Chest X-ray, PA view. Patient: 60 years old, sex F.
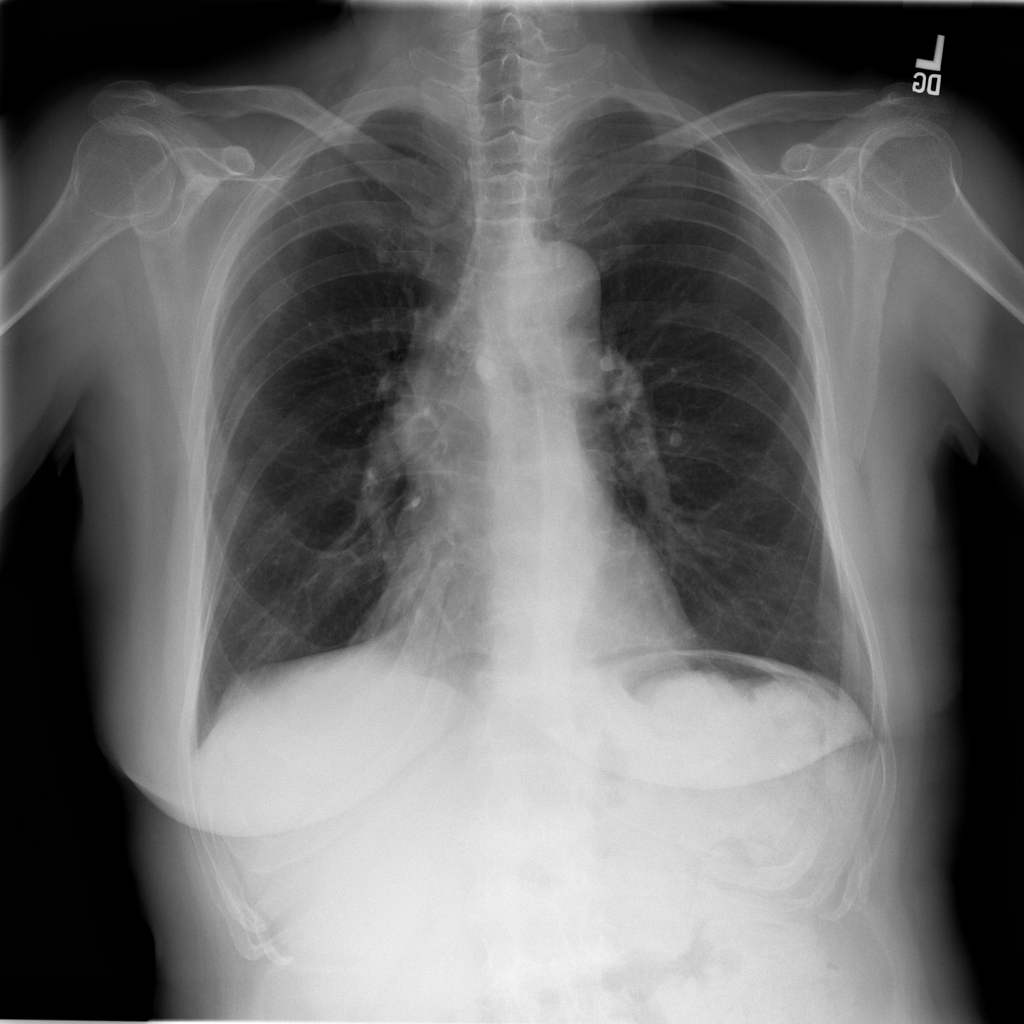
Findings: No Finding